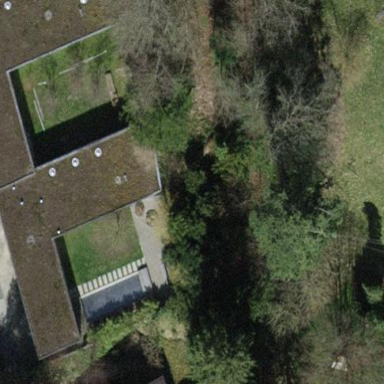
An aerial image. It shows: Building with flat roof.